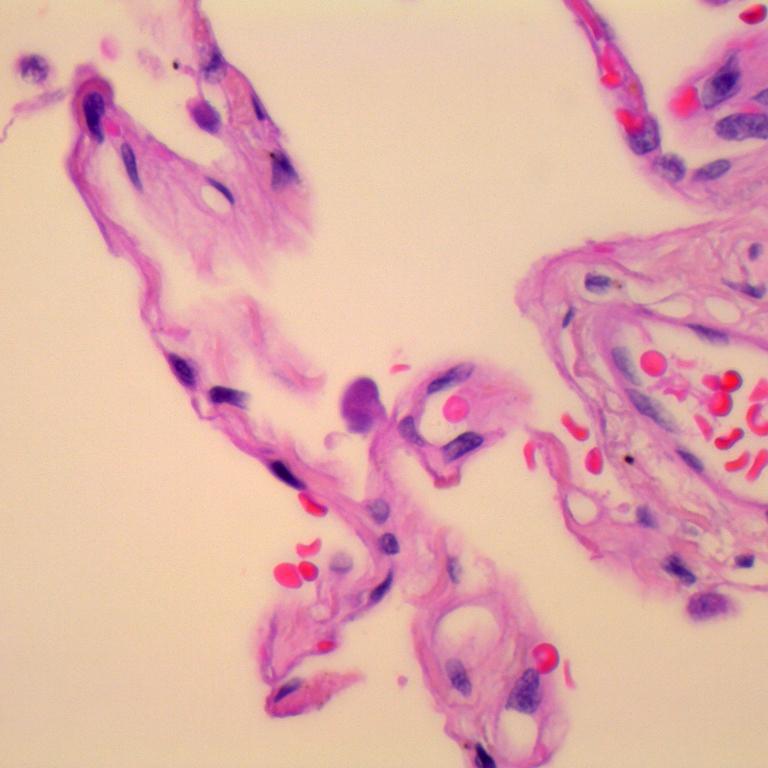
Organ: lung
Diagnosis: benign